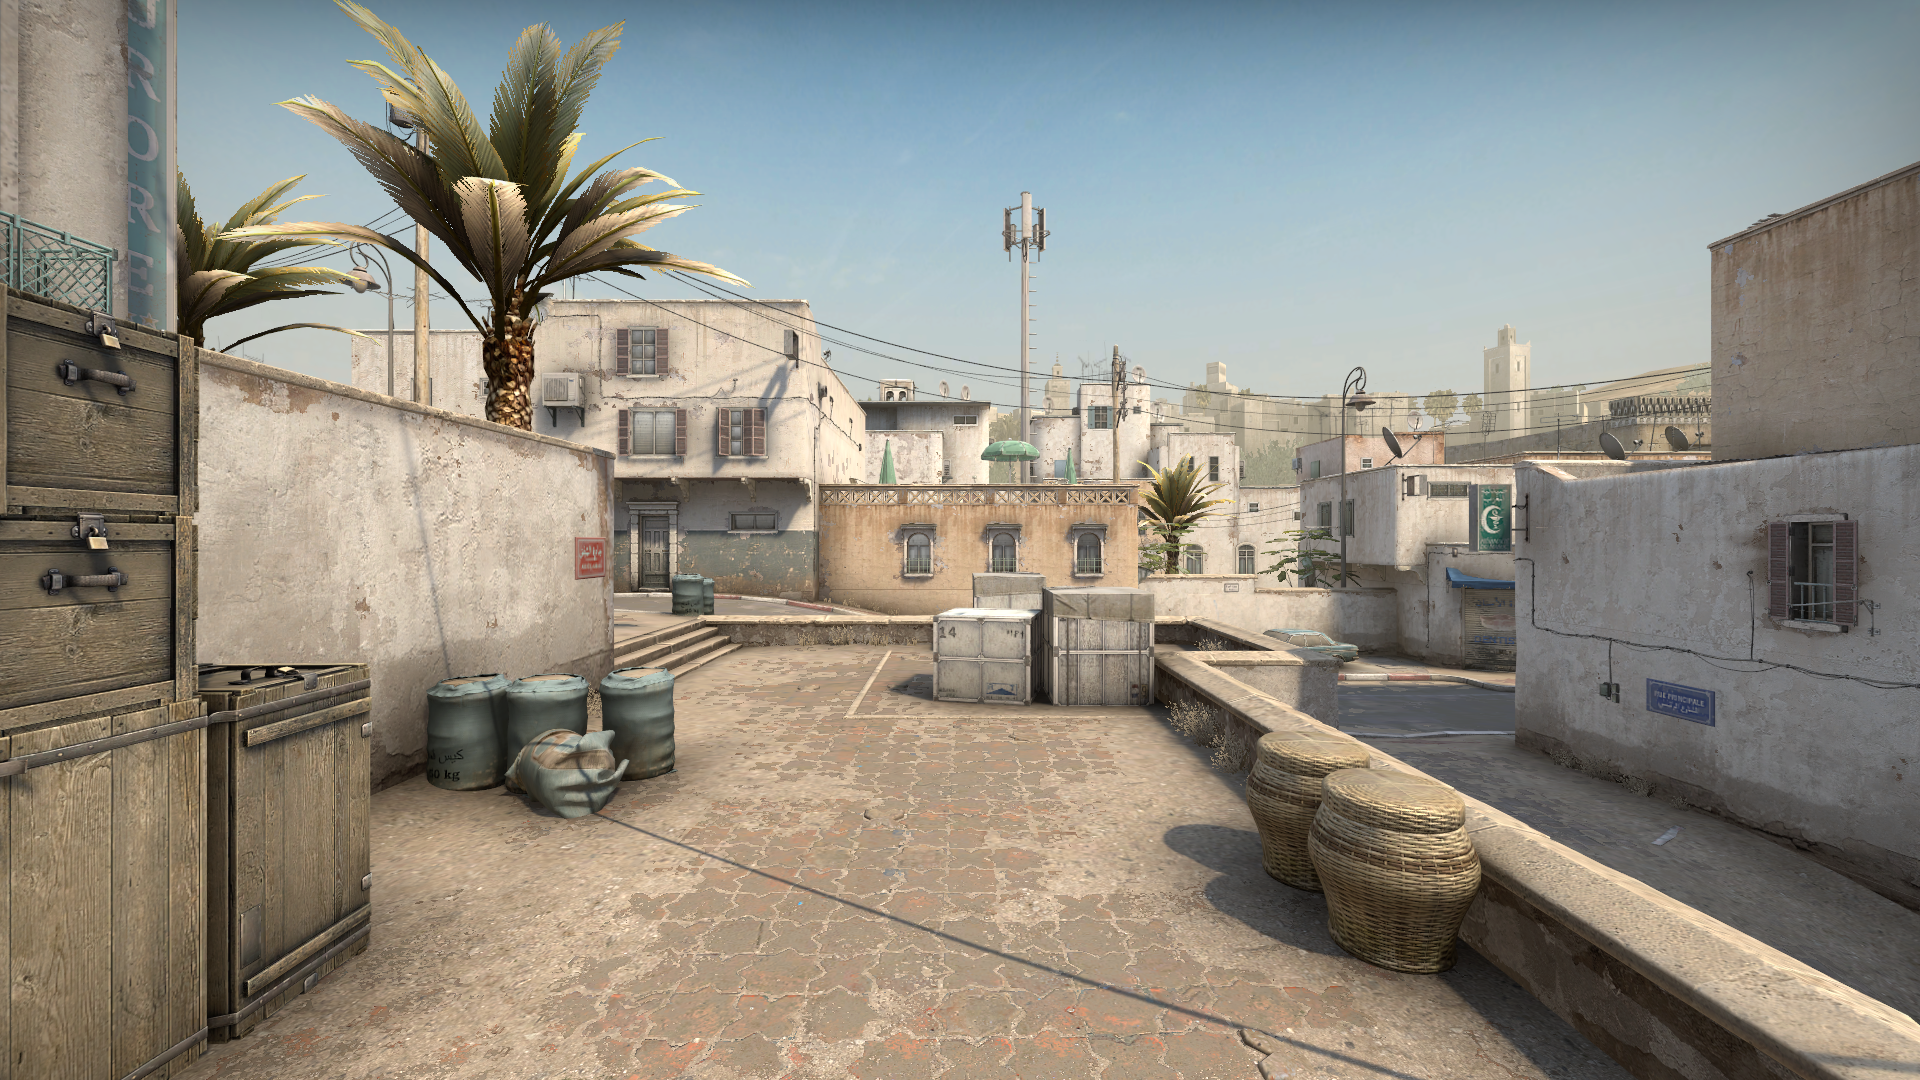
Map: de_dust2